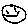
Label: smiley face